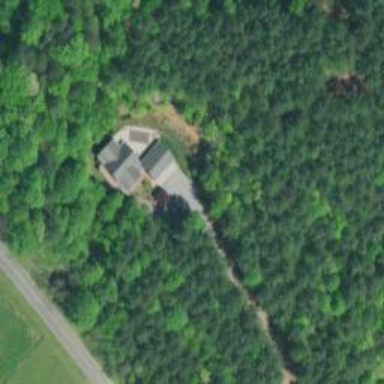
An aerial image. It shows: Driveway.